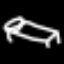
Label: bed